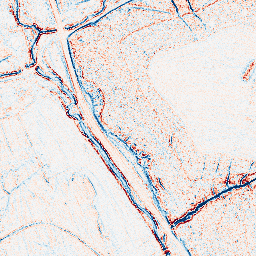
Category: edge_preserving
Decomposition family: bilateral
Decomposition parameters: d: 5
sigma_color: 50
sigma_space: 100
Upsampling method: sinc_blackman
Upsampling parameters: scale: 2
kernel_size: 16
Upsampling scale: 2